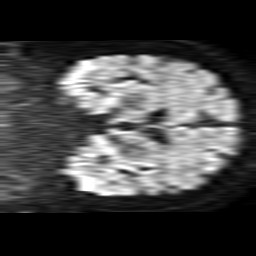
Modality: TRACE
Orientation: coronal
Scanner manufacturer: philips
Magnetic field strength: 1.5 T
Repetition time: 3.643 s
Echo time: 0.09255 s